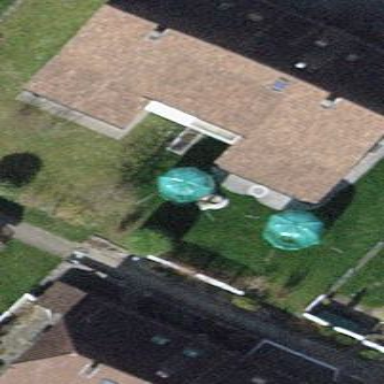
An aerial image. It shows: Semidetached house with gabled roof.